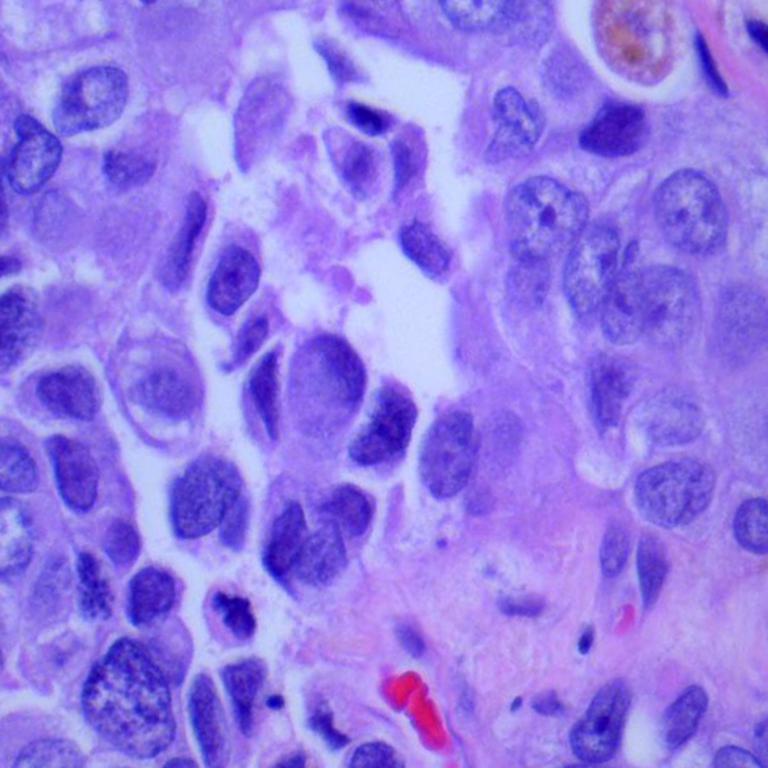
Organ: lung
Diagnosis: adenocarcinomas